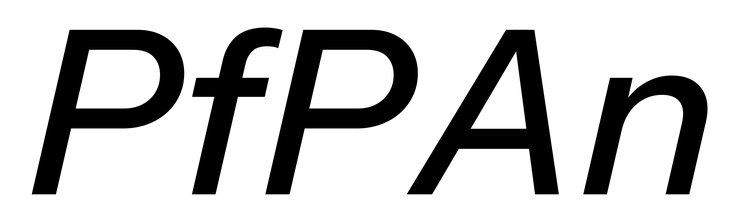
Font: InstrumentSans-Italic_Medium_Italic